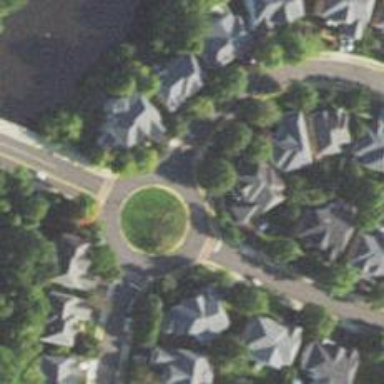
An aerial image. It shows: Roundabout on residential road.